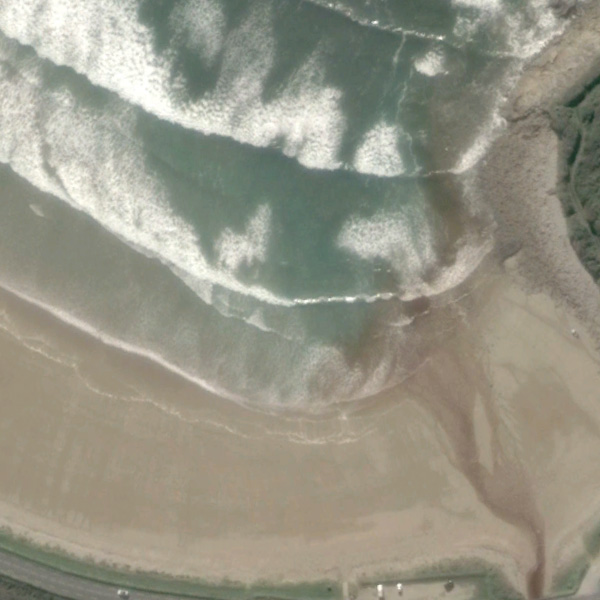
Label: Beach